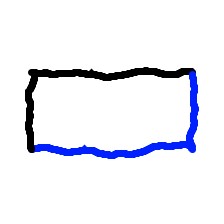
Shape: rectangle